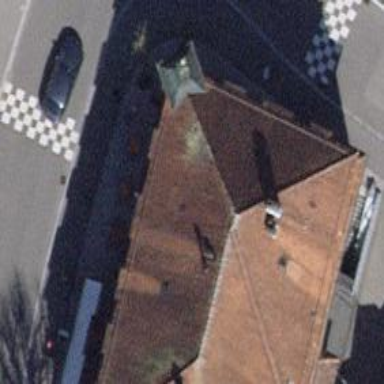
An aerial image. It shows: Restaurant.